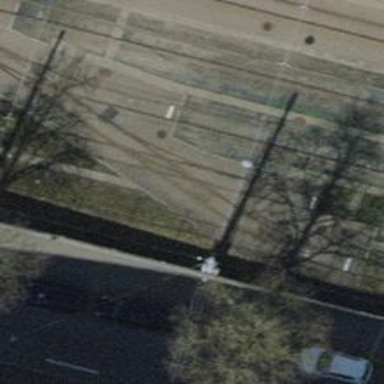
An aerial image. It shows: Railway crossing.